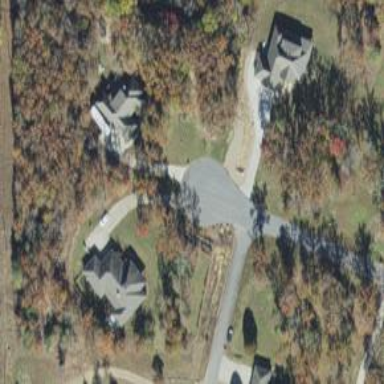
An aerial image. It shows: Driveway leading to service road.